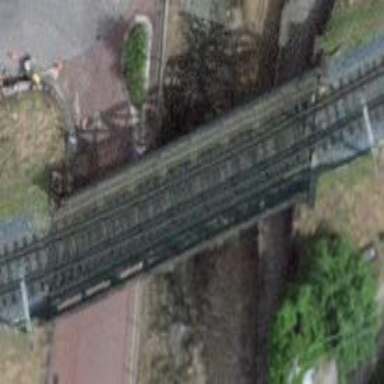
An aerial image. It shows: Man-made bridge.